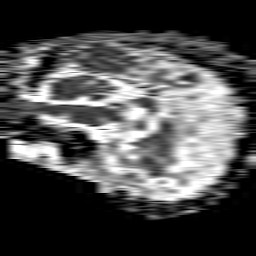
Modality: ADC
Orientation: sagittal
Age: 56
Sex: female
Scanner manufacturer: philips
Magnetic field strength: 1.5 T
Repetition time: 4.6 s
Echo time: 0.08941 s